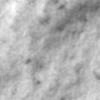
Label: no_change